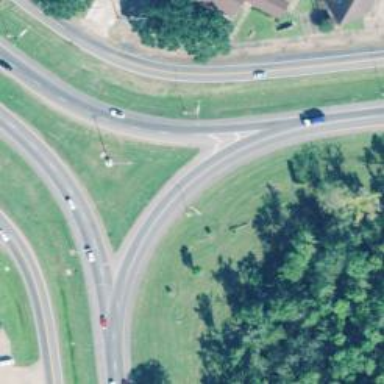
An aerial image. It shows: Roundabout at trunk highway with expressway.